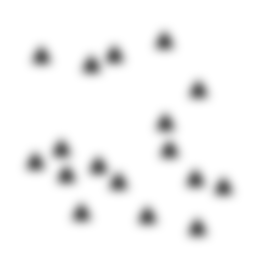
Squares: 0
Triangles: 17
Stars: 0
Total shapes: 17